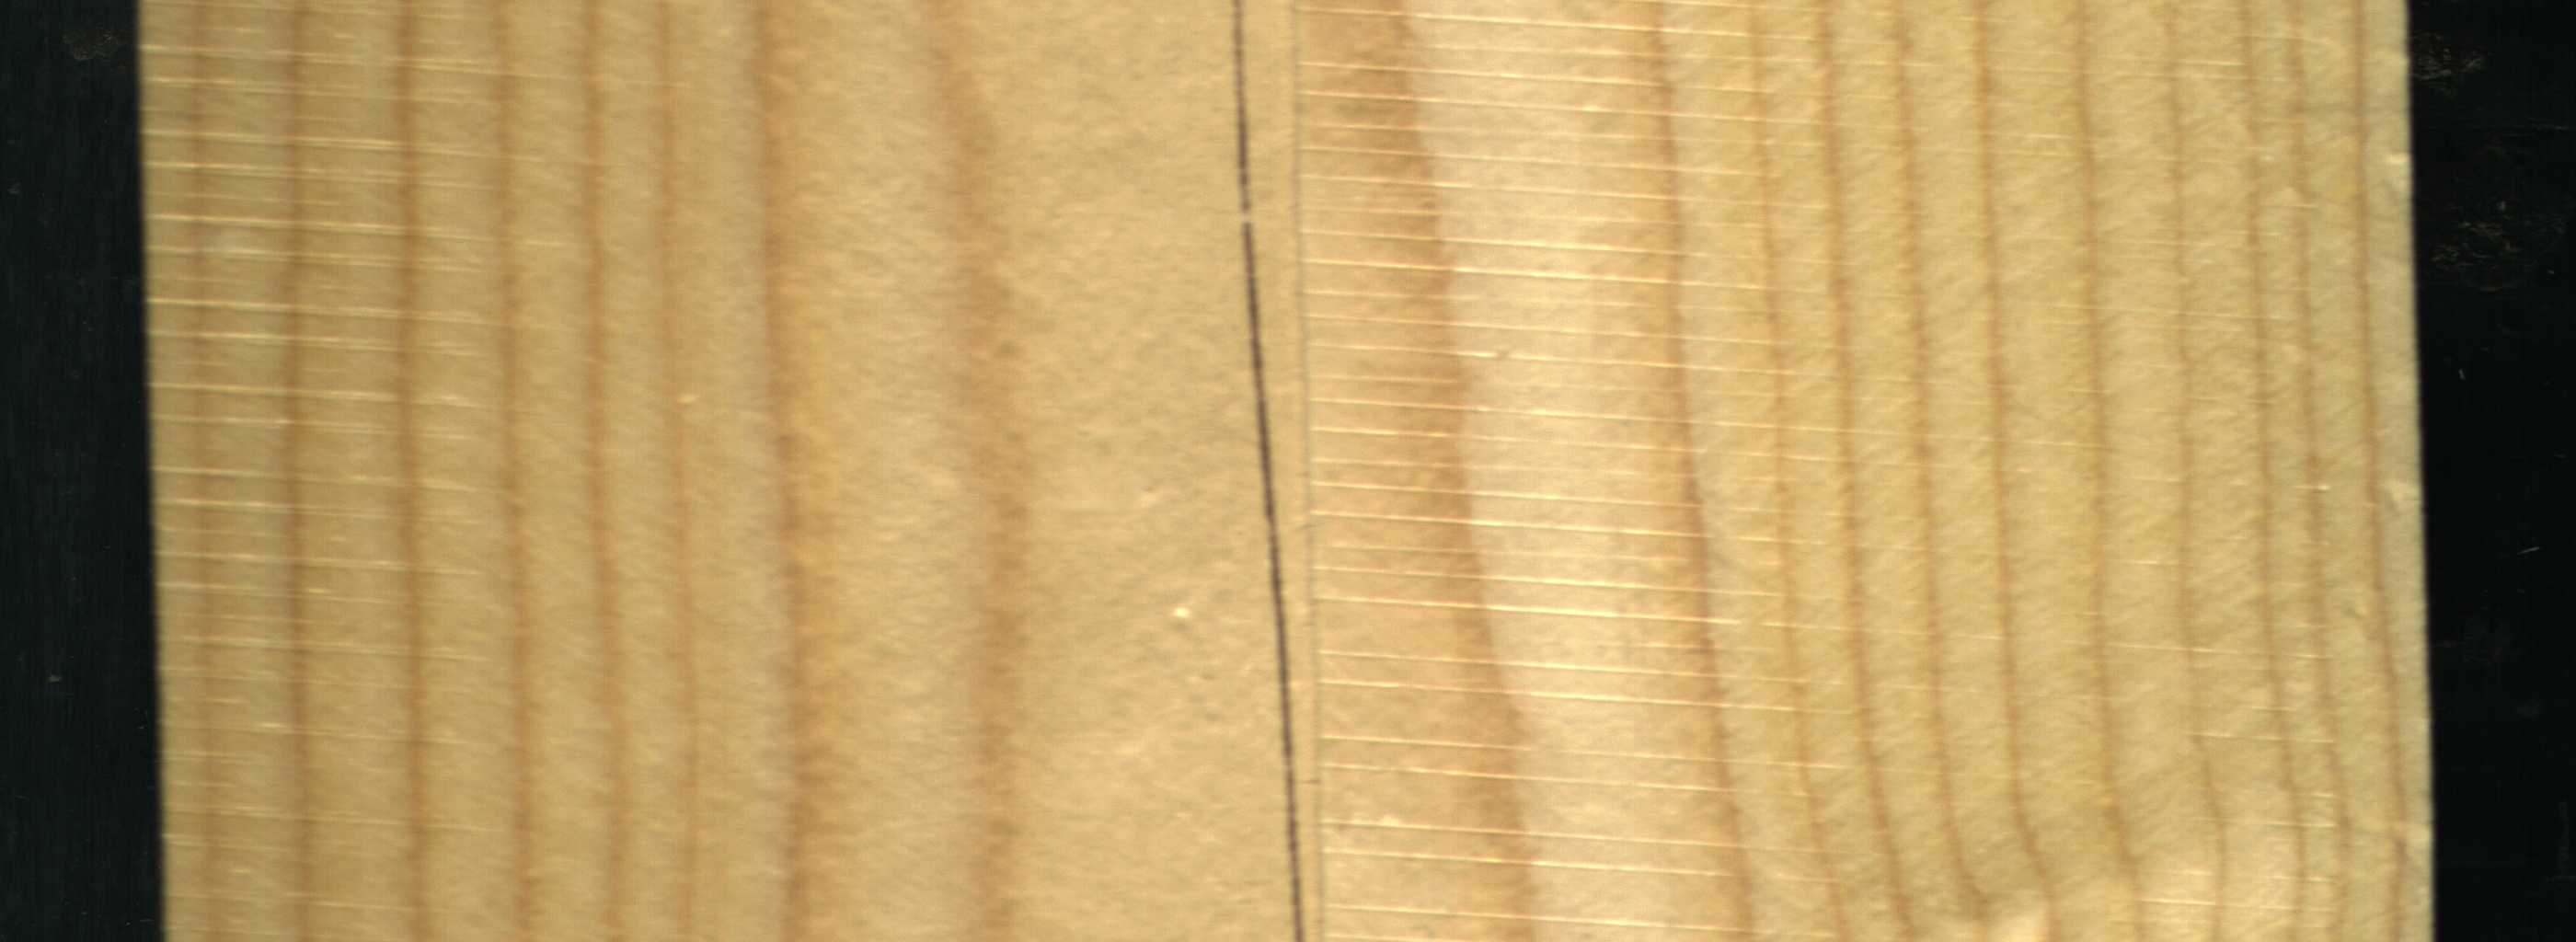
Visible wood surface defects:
Crack